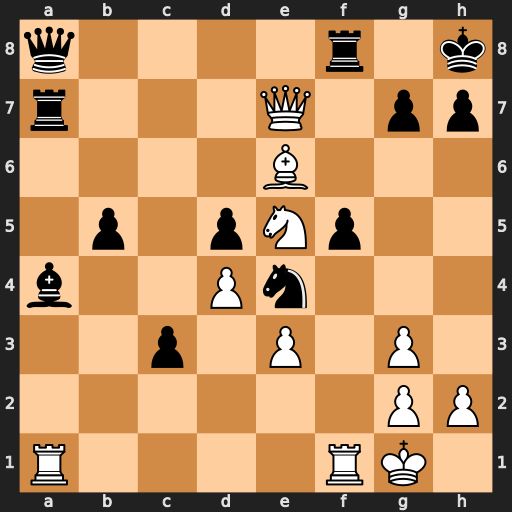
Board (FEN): q4r1k/r3Q1pp/4B3/1p1pNp2/b2Pn3/2p1P1P1/6PP/R4RK1
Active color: w
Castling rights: -
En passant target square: -
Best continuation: Ng6+ hxg6 Qh4#